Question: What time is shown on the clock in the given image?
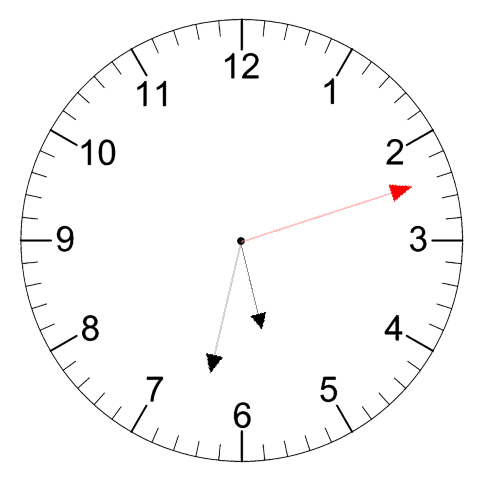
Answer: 05:32:12